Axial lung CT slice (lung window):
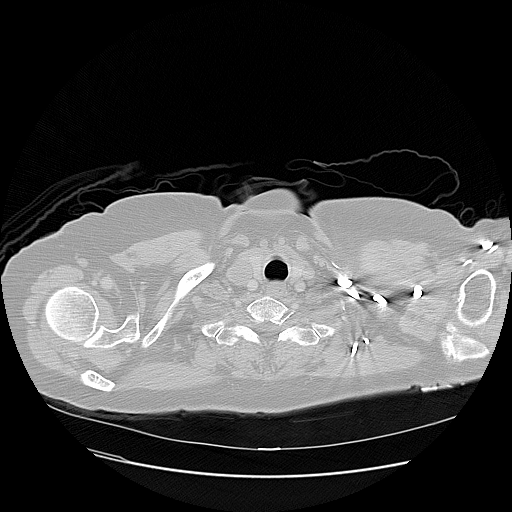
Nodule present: no